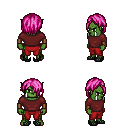
a pixel art fantasy rpg character, male body template, orc, green skin, maroon long-sleeve shirt, red pants, pink bangs hairstyle, leather bracers, ghillies, four views (front, back, left, right), 2x2 character sprite sheet, small pixel art, hard edges, no anti-aliasing